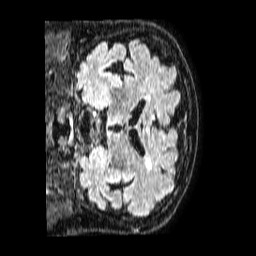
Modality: FLAIR
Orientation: coronal
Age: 76
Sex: male
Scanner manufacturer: philips
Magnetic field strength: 1.5 T
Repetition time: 4.8 s
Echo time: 0.3 s